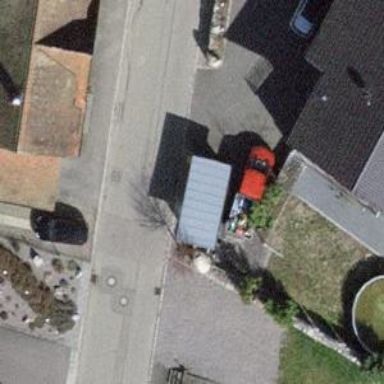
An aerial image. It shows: Street bus stop with shelter. It is platform for public transport.